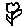
Label: flower